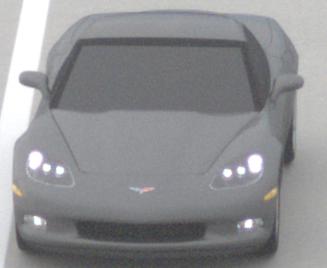
Make: Chevrolet
Model: Corvette Coupé
Detailed model: Corvette (C6) Coupé
Model produced from: 2005/02
Model produced until: 2008/03
Doors: 3
Color: gray
Road condition: dry road
Daytime: morning or afternoon
Contrast: low contrast